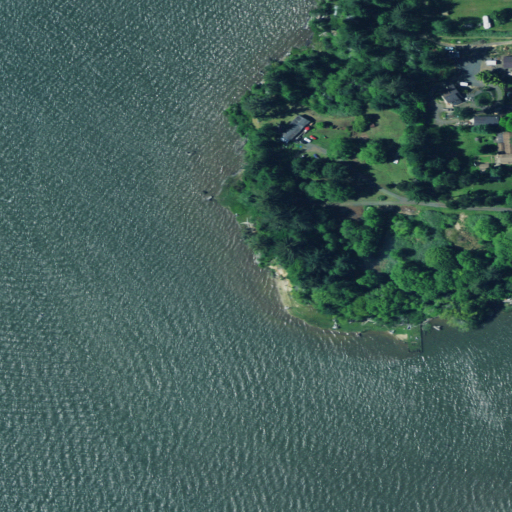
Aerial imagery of cape in Oregon named Crawford Point containing open water, herbaceous wetlands, barren land, evergreen forest, shrub, open development, grassland, woody wetlands, low intensity development, and medium intensity development